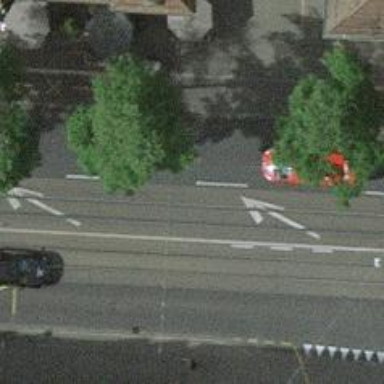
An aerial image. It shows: Tertiary road with asphalt surface. It has separate cycle lane and sidewalk.